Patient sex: M
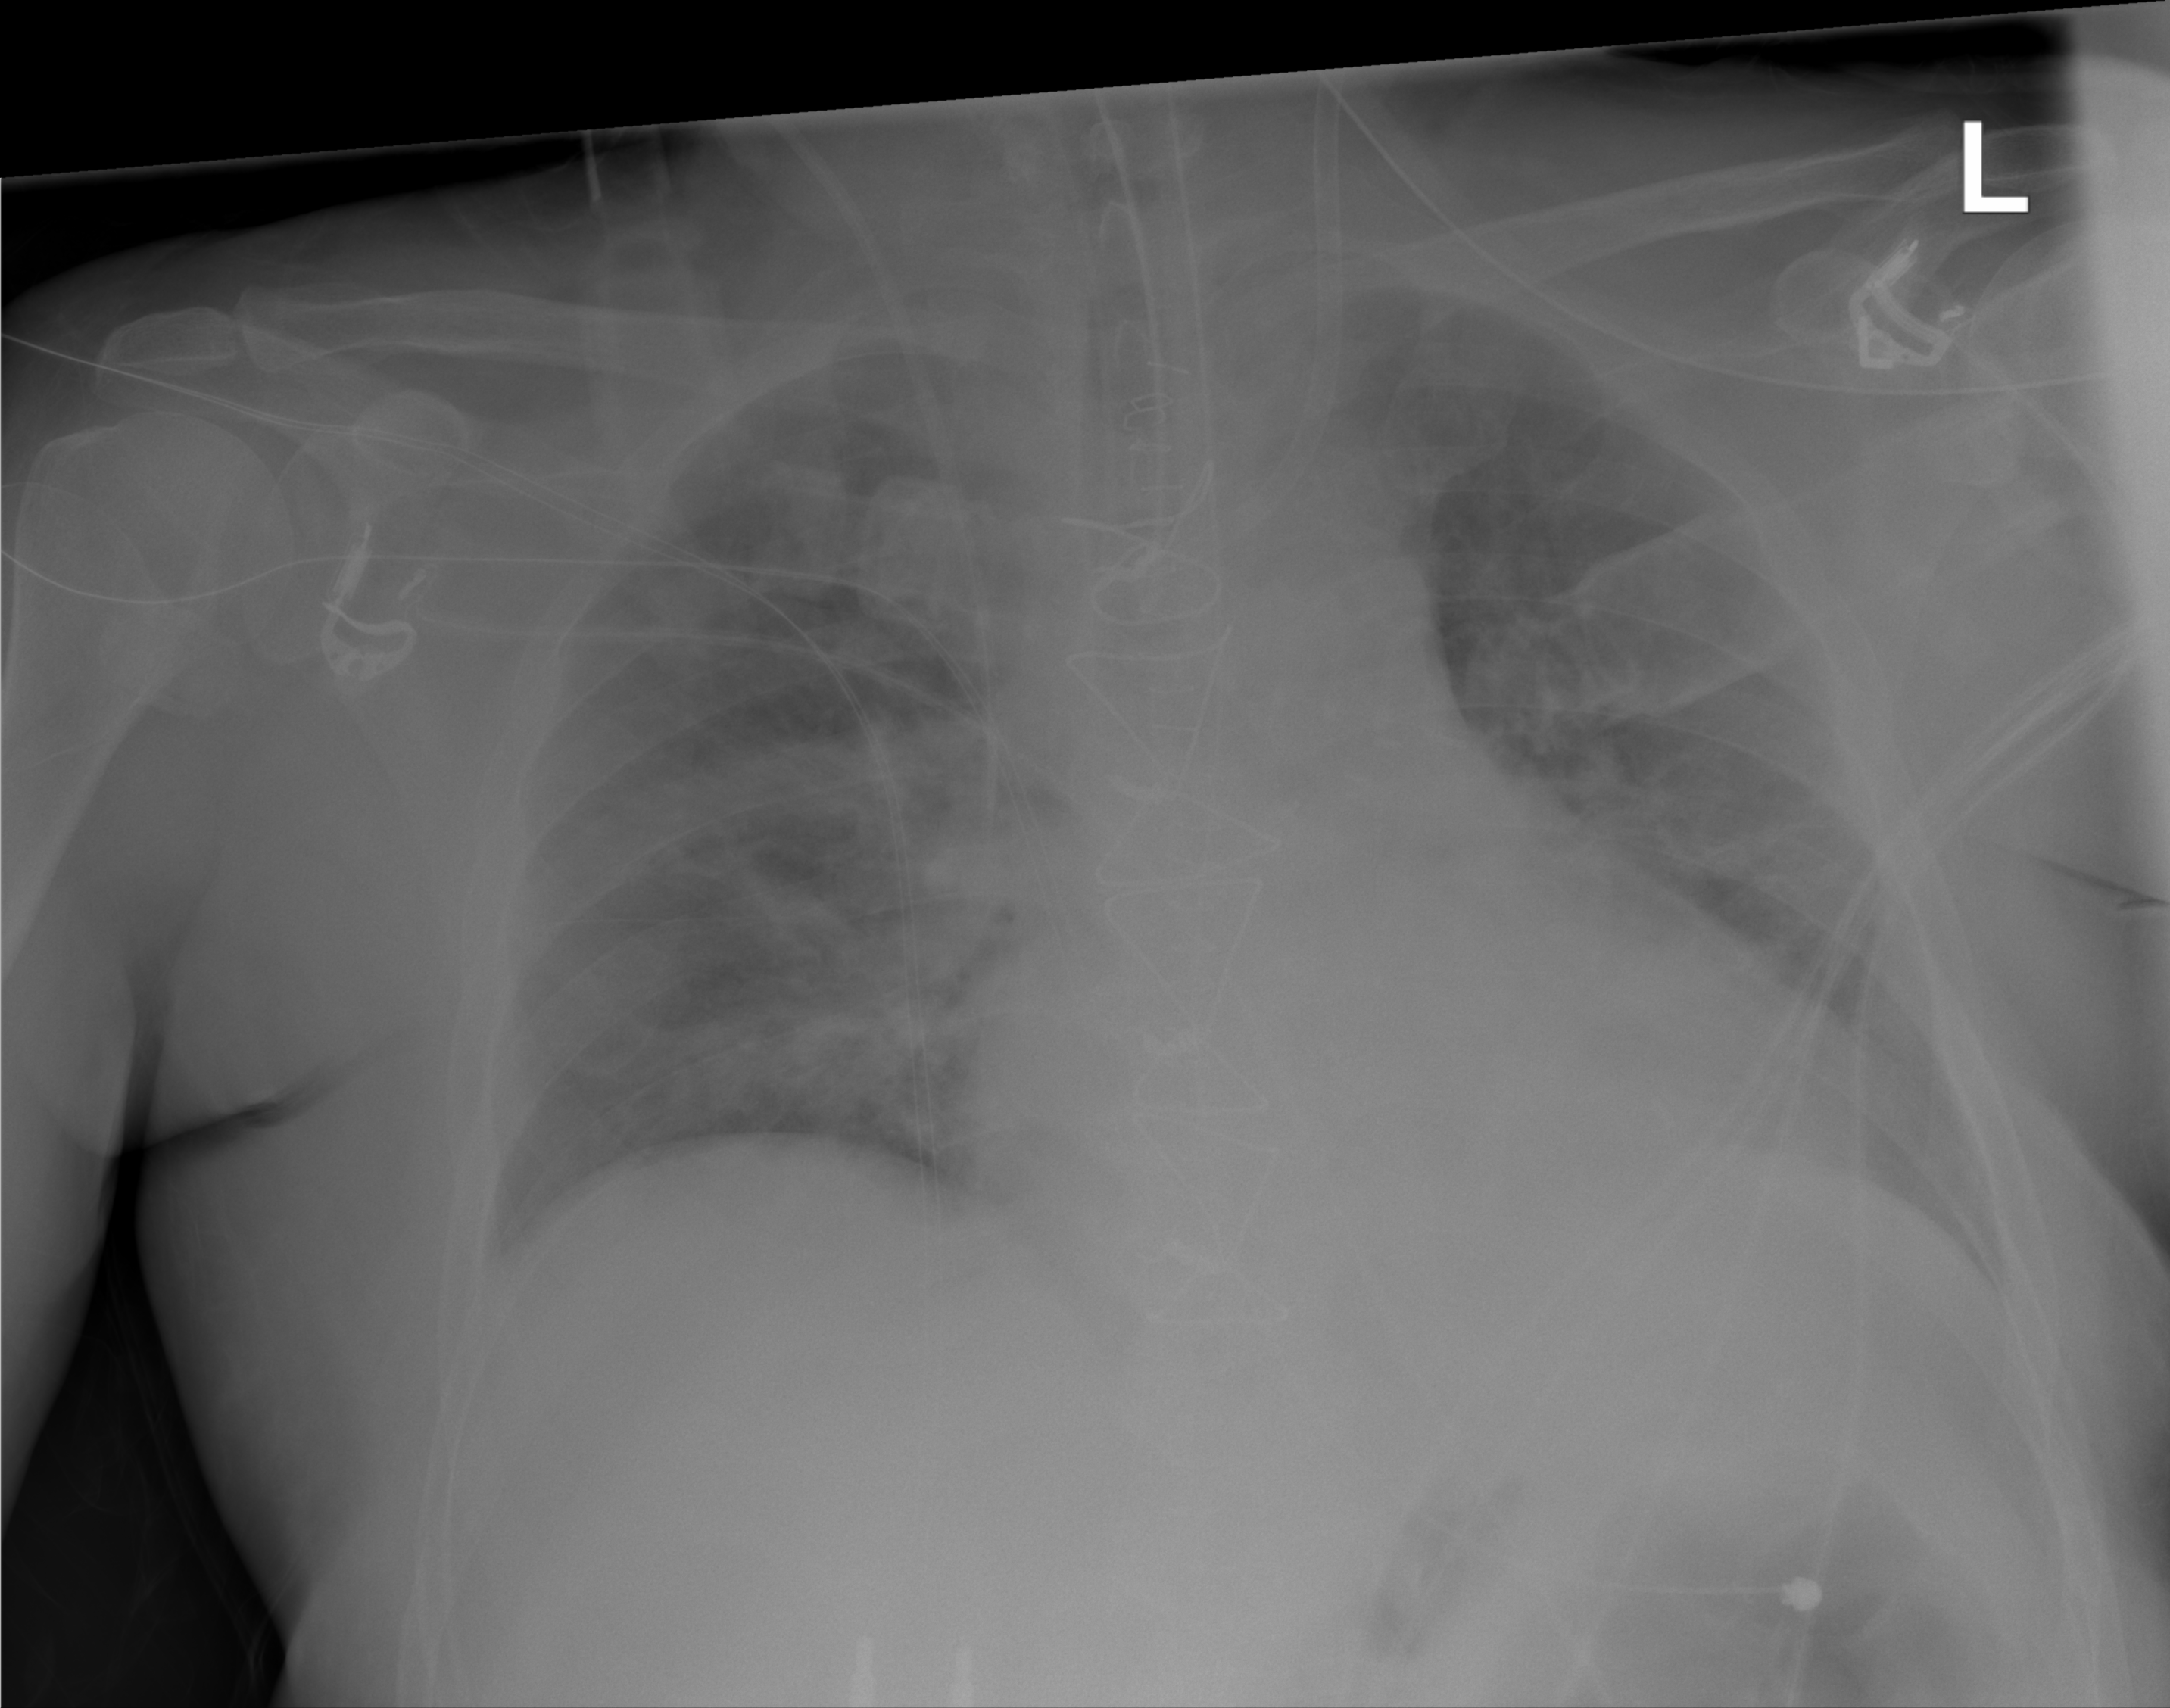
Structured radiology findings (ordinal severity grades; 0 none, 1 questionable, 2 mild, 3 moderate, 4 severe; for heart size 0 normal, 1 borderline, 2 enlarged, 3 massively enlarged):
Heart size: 2
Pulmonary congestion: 2
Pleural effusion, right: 0
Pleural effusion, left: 0
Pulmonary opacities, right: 3
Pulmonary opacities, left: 3
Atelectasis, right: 0
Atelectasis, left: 2